Question: I'm trying to setup the ability to email from within my application. My app is based on the SpeakHere example project which uses an object to run all it's UI:

This has made it very confusing for me as to how I need to set up MFMailComposeViewControllerDelegate, etc.
This is somewhat an extension of <URL>.
Any help?
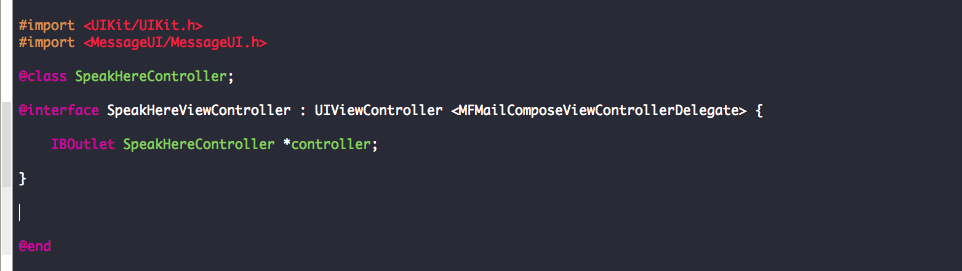
Answer: I solved this problem using <URL>